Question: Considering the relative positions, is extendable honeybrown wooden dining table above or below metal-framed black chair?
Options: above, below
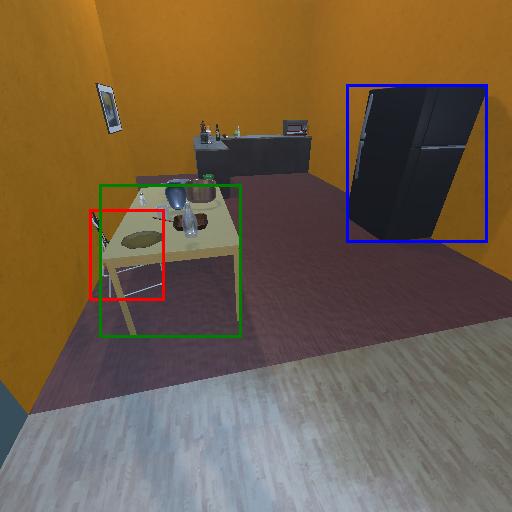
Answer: above